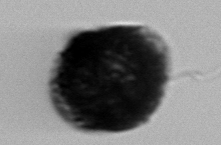
Label: Gonyaulax